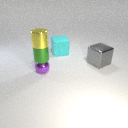
large gray metal cube to the right of small purple metal sphere